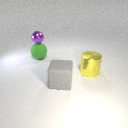
large green rubber sphere to the left of large yellow metal cylinder